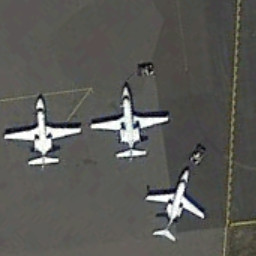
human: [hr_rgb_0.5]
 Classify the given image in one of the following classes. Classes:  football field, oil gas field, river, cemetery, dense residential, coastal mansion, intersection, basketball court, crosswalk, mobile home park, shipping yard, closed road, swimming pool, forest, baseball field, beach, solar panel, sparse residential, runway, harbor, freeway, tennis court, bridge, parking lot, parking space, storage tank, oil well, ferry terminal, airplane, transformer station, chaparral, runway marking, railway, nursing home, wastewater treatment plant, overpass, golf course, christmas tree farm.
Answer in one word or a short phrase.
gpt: airplane